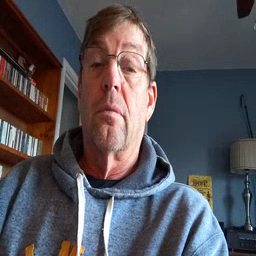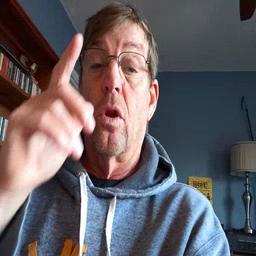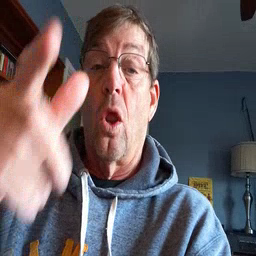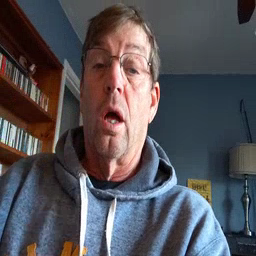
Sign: look